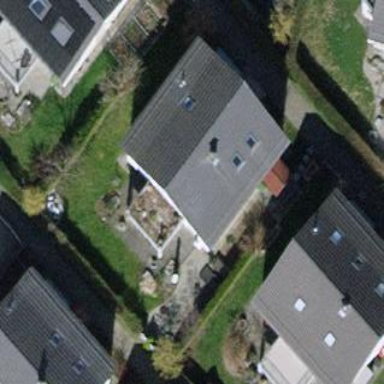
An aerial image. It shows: Detached building with gabled roof.